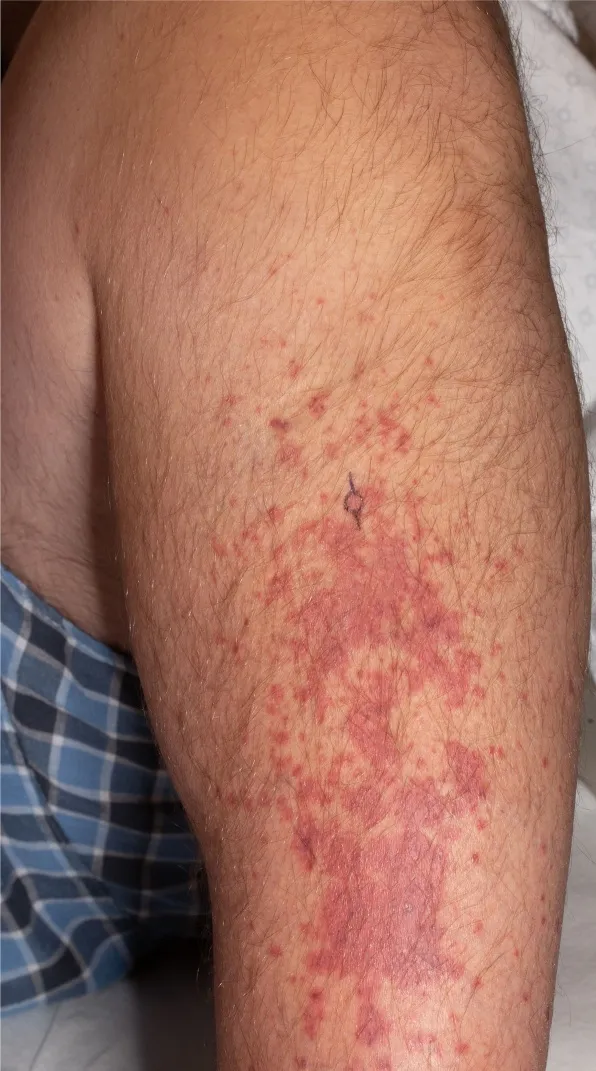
Physical examination revealed multiple coalescing pink macules and papules along with palpable purpura on the bilateral lower extremities.
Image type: medical_photograph (skin_photograph)